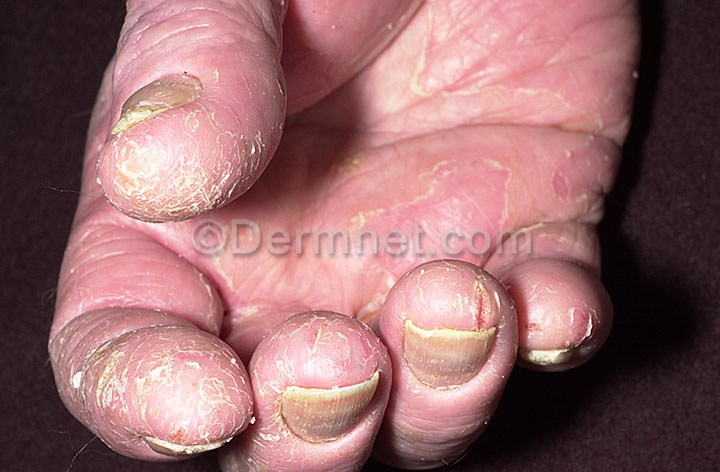
Disease: Eczema Photos